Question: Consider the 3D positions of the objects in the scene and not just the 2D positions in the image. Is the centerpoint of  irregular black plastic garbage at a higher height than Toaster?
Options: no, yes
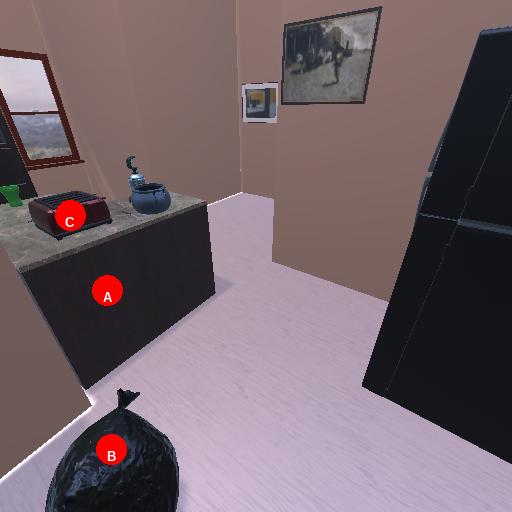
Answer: no